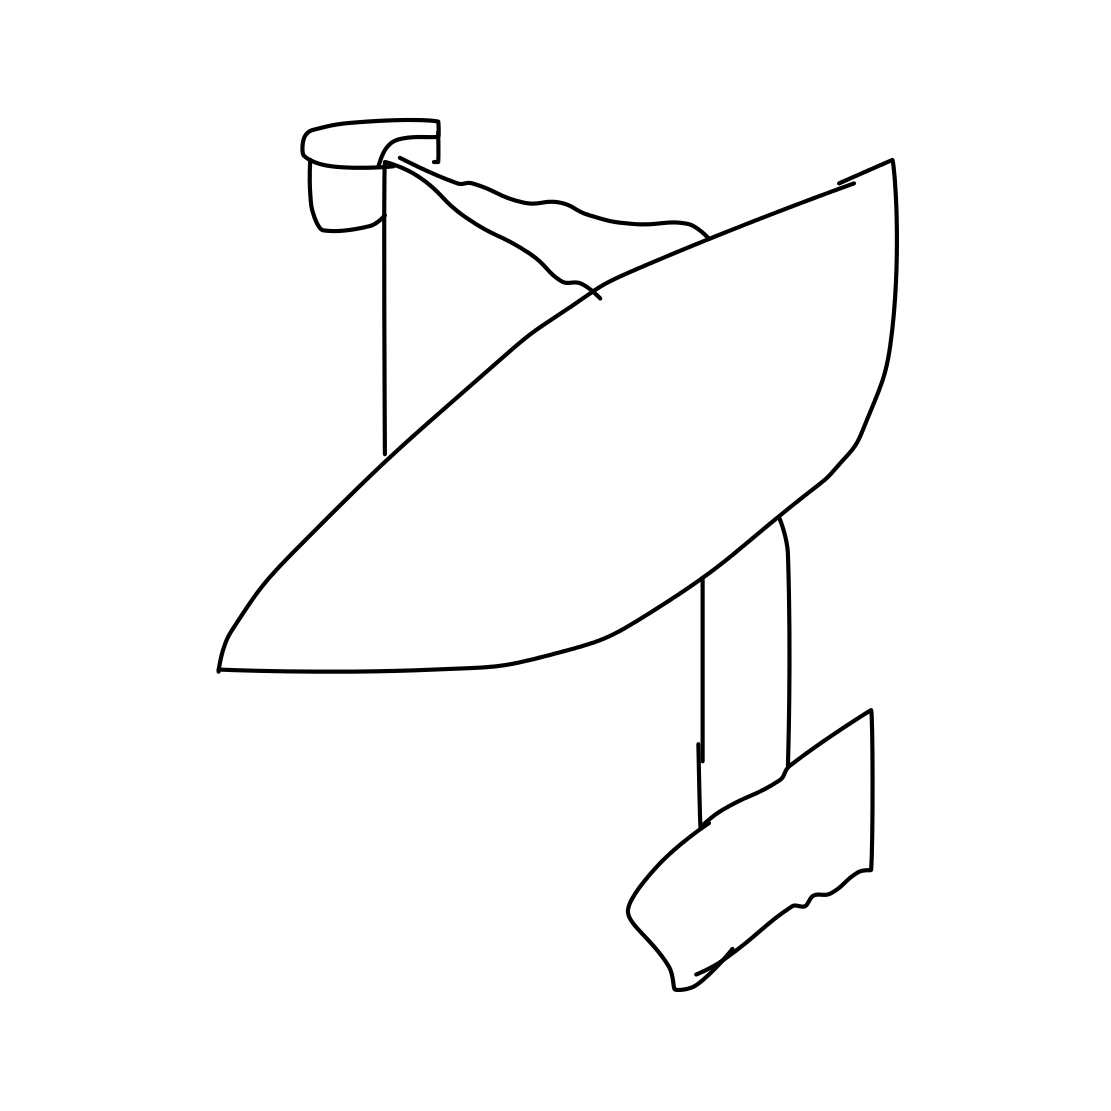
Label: satellite